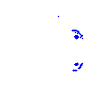
Particle: kaon